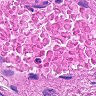
Metastatic tissue present: no